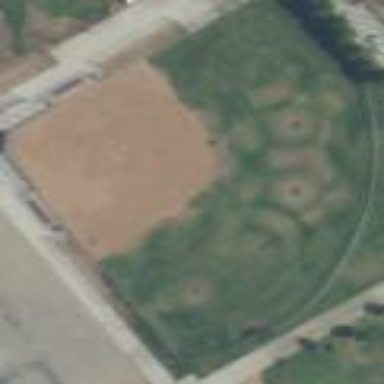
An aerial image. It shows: Baseball pitch for leisure and sports activities.